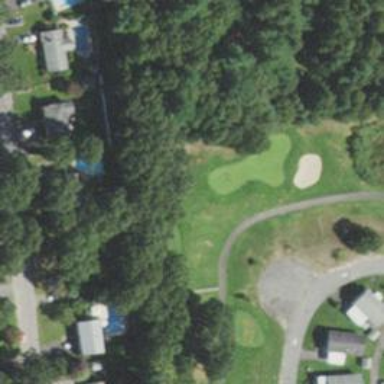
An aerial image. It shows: View of golf hole.